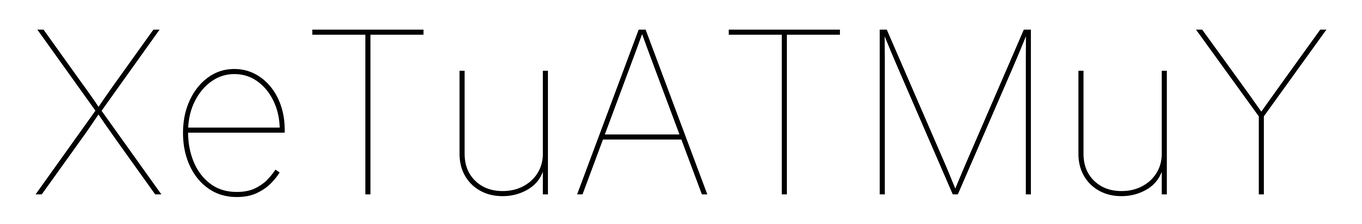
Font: Inter_Thin